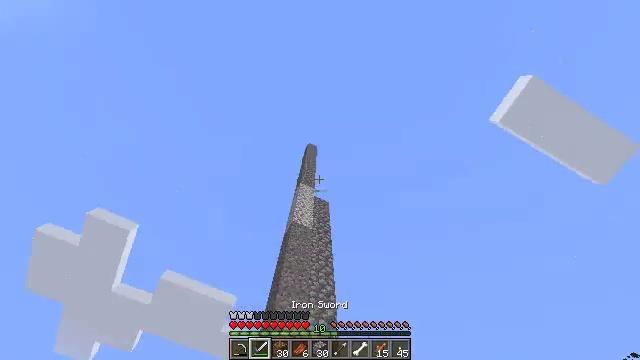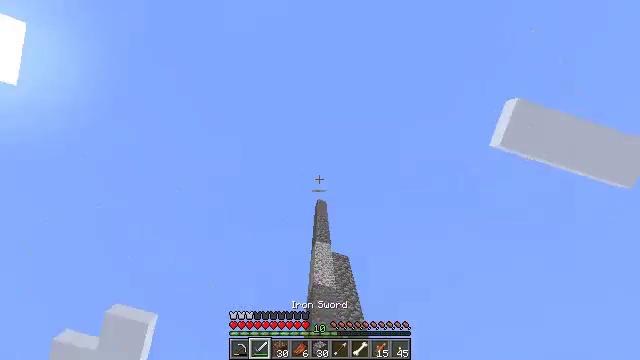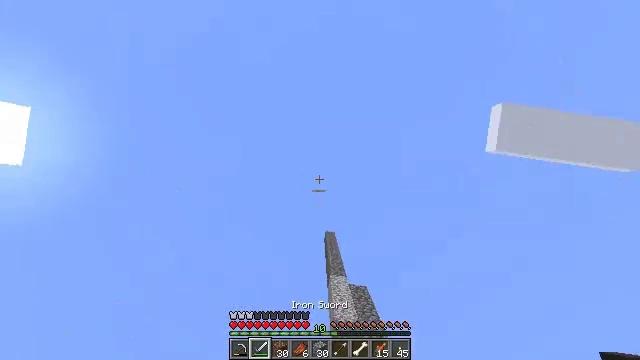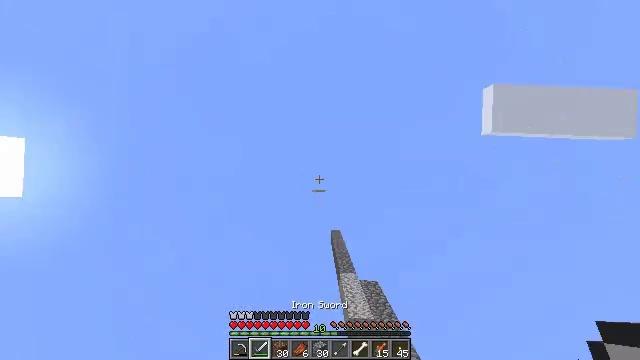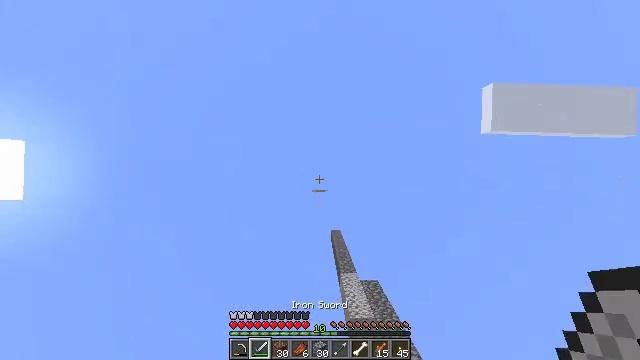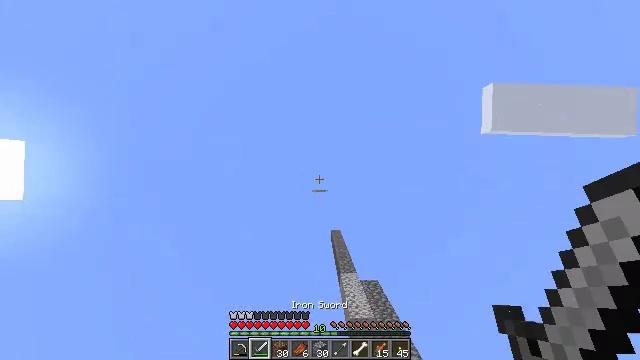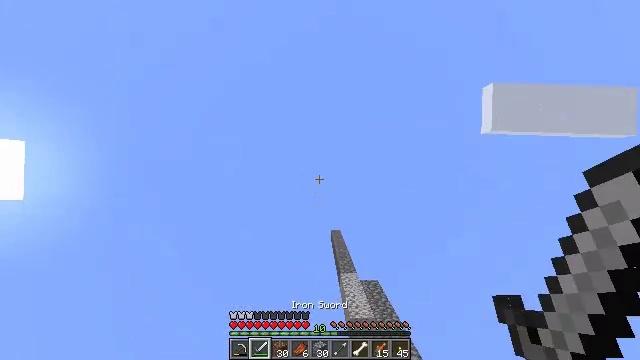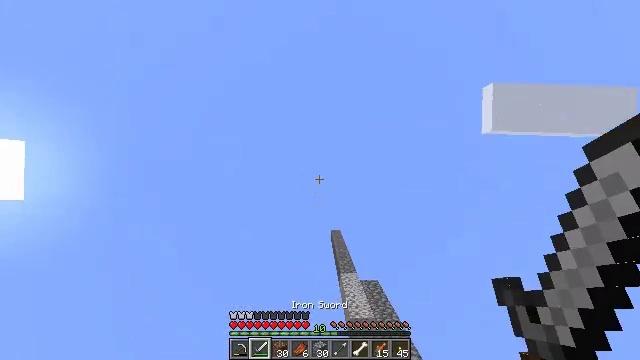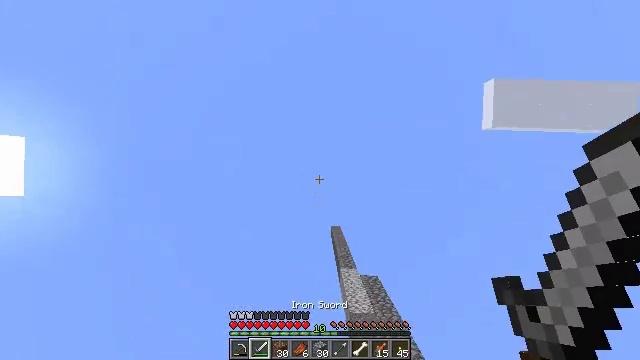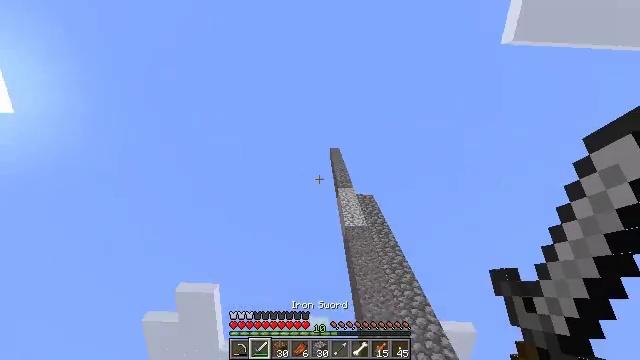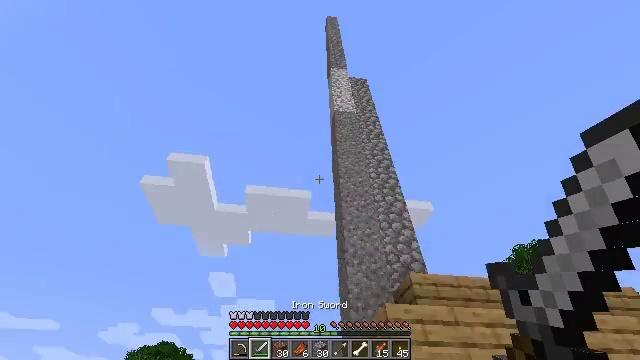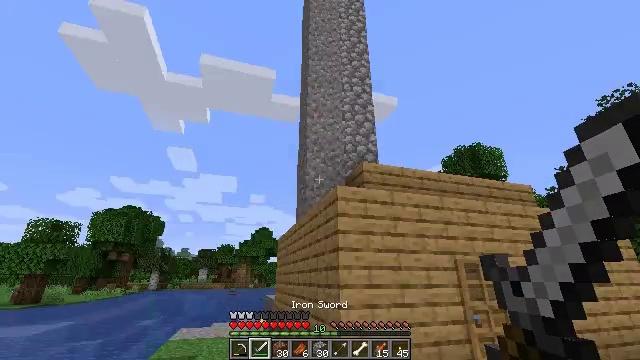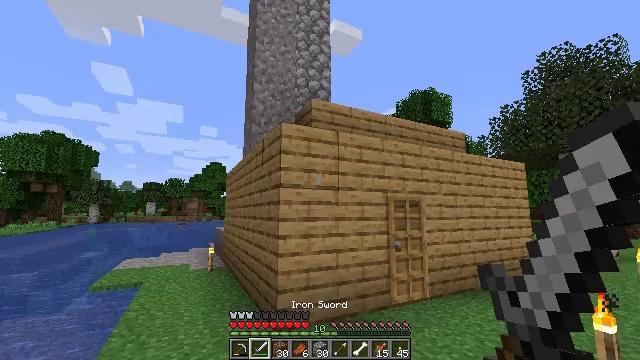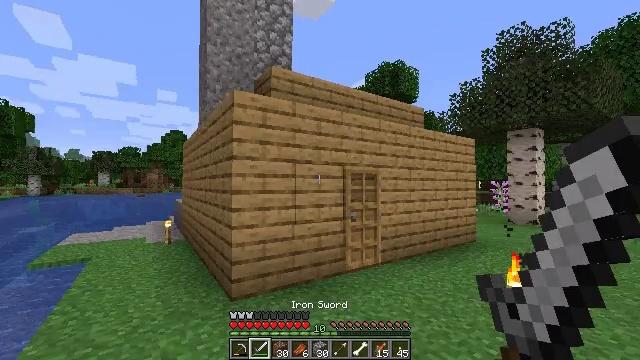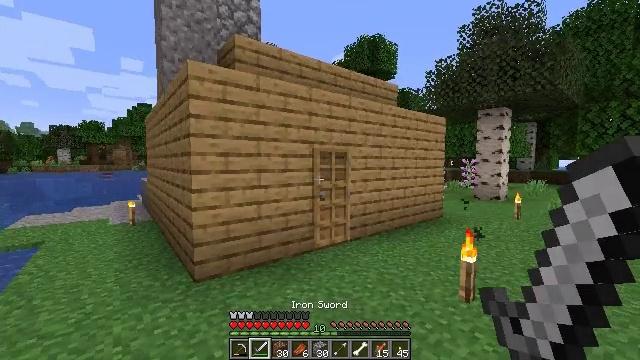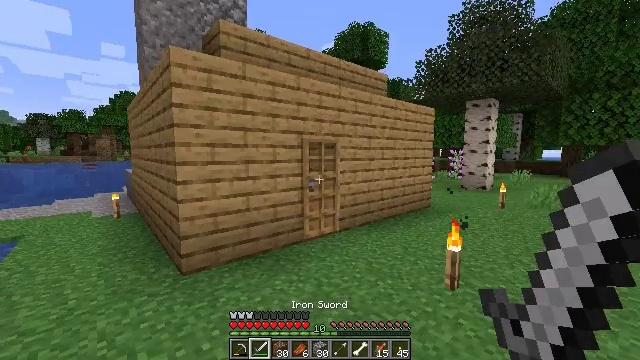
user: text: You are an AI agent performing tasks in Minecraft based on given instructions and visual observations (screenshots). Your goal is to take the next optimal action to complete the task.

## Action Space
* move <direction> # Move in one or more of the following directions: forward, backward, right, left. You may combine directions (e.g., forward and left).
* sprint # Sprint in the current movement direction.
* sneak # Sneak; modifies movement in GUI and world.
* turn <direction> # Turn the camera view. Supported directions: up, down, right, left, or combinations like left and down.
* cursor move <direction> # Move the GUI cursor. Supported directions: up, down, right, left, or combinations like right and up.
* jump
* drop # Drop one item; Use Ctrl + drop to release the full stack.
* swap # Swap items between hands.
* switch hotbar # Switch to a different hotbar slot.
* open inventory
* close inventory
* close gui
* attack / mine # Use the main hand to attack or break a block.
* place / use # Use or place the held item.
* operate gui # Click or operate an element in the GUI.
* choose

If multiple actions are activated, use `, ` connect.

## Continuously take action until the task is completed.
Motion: motion action
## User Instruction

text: Remove oak leaves from branches.
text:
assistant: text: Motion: turn left and up
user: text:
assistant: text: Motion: turn left and up
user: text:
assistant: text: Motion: turn left and up
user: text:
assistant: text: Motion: turn up
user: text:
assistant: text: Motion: no_op
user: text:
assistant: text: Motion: no_op
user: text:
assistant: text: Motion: no_op
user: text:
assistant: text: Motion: no_op
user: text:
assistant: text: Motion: turn down
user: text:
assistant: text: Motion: turn right and down
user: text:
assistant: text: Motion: move right, turn right and down
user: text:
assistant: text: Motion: move right, turn right and down
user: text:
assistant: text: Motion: move right, turn right and down
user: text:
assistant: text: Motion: move forward and move right, turn right and down
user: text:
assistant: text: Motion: move forward and move right, sprint, turn right and down
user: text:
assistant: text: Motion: move forward and move right, sprint
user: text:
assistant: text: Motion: move forward and move right, sprint
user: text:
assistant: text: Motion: move forward and move right, sprint
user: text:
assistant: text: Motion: move forward and move right, sprint
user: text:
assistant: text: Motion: move forward and move right, sprint
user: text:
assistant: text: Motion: move forward, sprint, turn left and down
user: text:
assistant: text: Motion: move forward, sprint, turn left and down
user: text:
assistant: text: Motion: move forward, sprint, turn left and down
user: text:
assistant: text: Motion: move forward, turn left and down
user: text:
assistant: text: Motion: move forward, turn left and down
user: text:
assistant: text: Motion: move forward, turn left and down
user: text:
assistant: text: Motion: move forward, turn left
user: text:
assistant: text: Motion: move forward, use / place
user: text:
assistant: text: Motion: move forward, use / place
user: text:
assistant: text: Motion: move forward, use / place